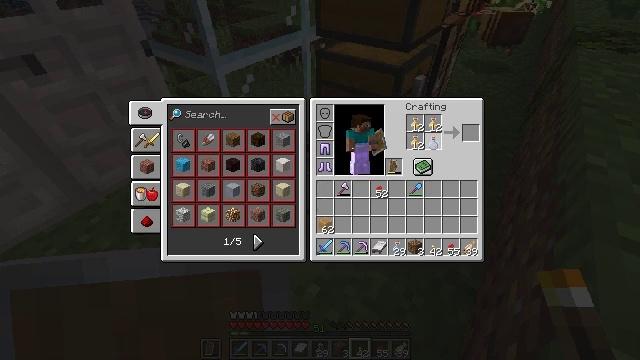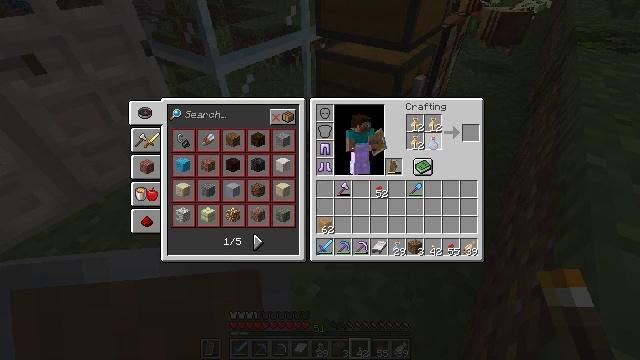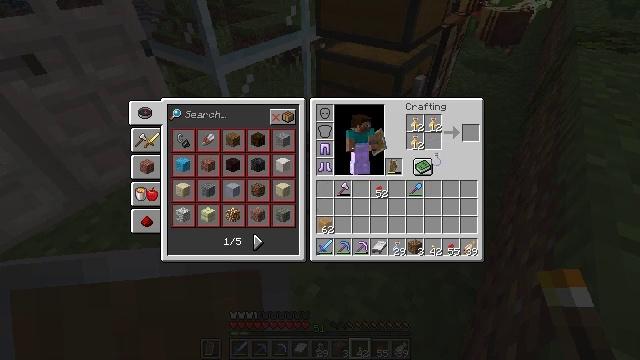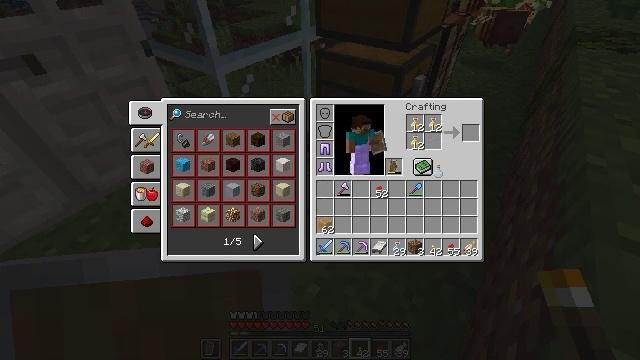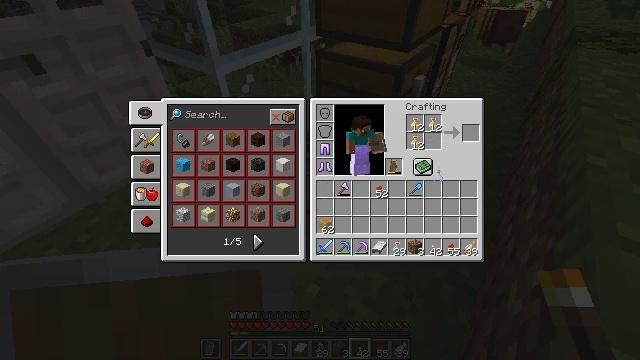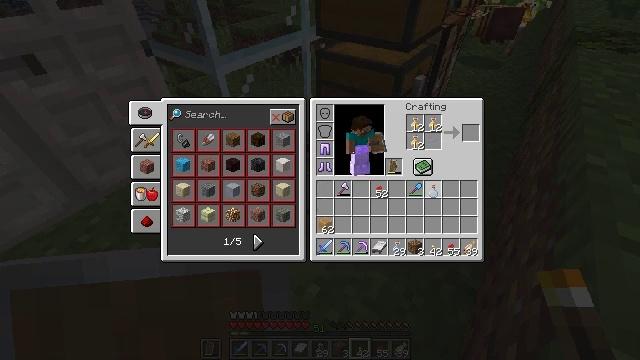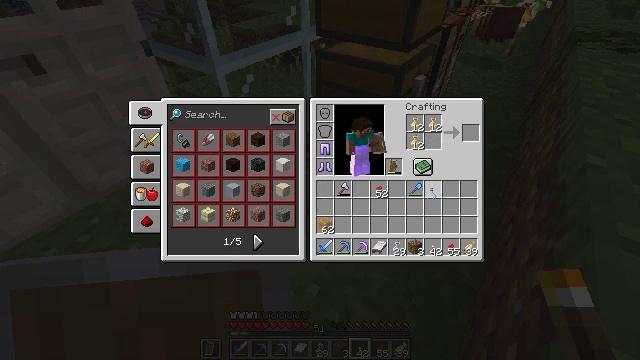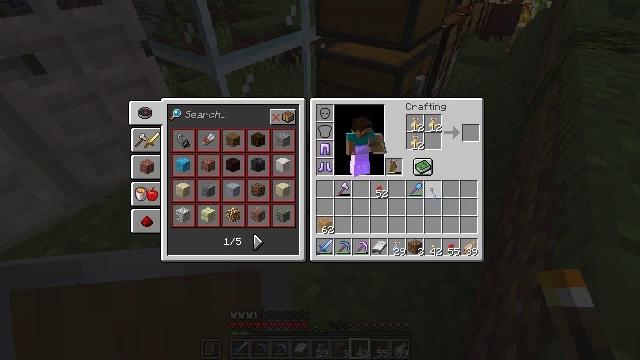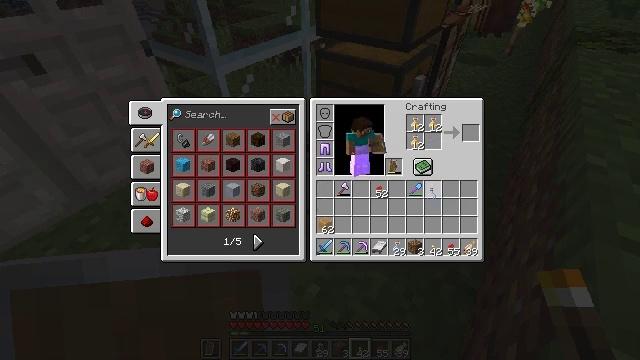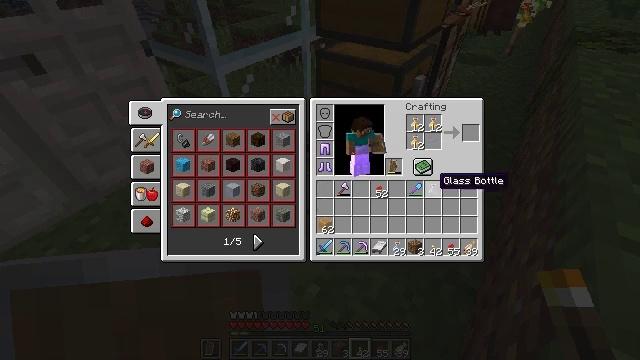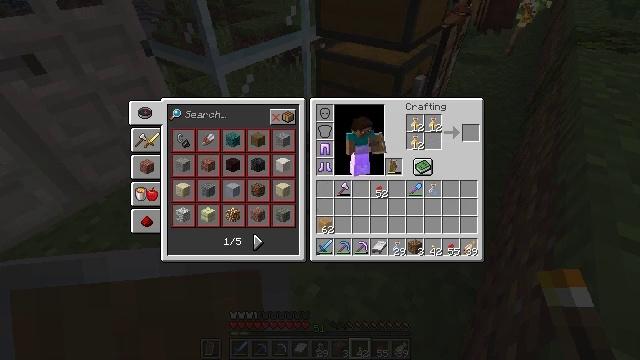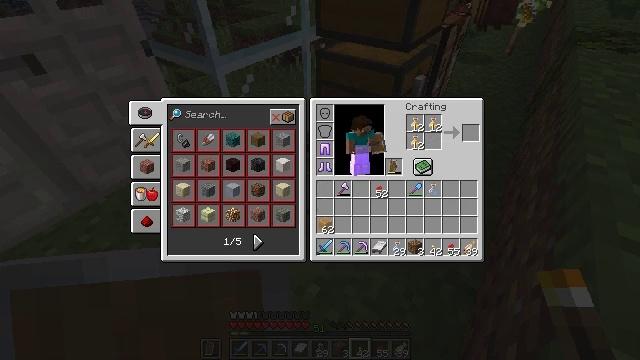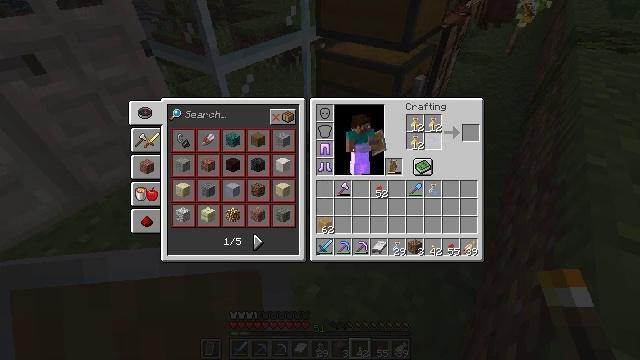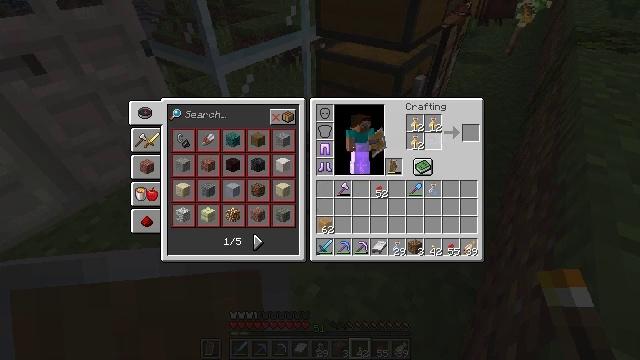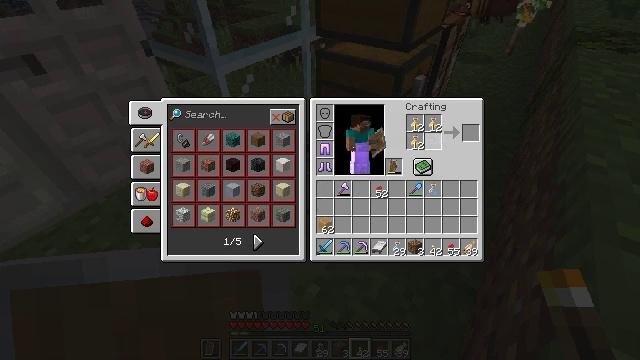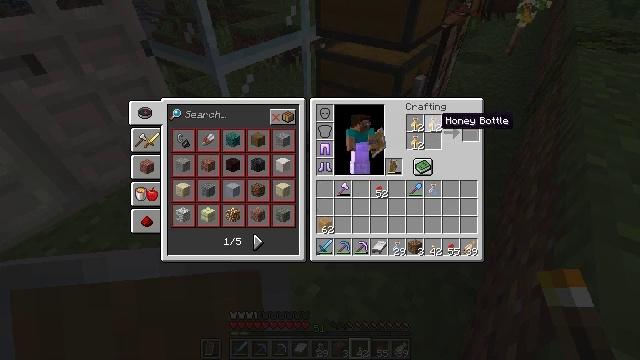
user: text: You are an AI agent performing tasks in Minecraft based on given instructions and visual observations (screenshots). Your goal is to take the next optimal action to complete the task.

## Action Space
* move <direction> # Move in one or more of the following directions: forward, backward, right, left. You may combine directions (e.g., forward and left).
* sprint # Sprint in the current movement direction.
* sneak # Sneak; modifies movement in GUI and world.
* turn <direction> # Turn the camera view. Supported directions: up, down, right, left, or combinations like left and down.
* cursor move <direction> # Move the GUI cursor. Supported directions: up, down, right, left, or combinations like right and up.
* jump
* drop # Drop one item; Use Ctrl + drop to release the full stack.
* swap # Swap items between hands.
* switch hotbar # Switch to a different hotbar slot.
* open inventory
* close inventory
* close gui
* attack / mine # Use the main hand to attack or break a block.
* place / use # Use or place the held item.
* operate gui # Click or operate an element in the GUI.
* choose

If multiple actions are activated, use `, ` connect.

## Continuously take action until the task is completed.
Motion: motion action
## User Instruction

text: Form a honey block with honey bottles in the grid.
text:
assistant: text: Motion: operate gui
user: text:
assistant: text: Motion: cursor move down
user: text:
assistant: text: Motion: cursor move down
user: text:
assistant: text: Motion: no_op
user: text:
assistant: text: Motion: cursor move down
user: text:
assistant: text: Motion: no_op
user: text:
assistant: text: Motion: operate gui
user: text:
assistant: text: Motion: operate gui
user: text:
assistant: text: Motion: no_op
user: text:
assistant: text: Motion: cursor move up
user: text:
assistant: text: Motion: cursor move up
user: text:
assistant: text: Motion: cursor move up
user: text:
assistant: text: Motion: no_op
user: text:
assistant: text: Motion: no_op
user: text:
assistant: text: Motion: no_op
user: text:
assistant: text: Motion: choose
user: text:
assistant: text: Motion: choose
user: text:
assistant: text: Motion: no_op
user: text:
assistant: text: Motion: cursor move down
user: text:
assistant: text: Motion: no_op
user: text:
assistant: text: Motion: operate gui
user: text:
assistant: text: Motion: operate gui
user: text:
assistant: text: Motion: no_op
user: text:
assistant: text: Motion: cursor move right
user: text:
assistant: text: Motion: cursor move right
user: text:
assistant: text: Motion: cursor move right
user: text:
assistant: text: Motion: sneak, cursor move right
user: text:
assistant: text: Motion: sneak
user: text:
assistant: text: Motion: sneak
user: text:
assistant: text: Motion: sneak